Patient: sex F, age 58
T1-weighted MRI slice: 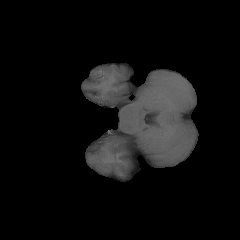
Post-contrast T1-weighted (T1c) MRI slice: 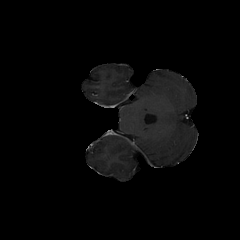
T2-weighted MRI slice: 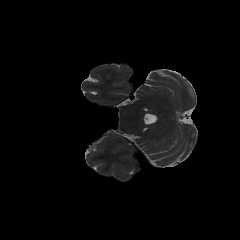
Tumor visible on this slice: no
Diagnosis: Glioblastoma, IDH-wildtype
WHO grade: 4